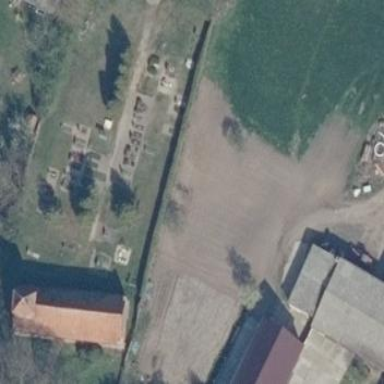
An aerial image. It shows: Cemetery.